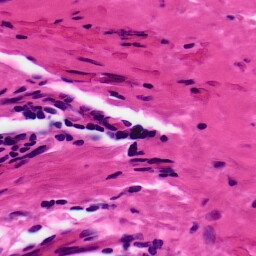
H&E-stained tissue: Ovarian